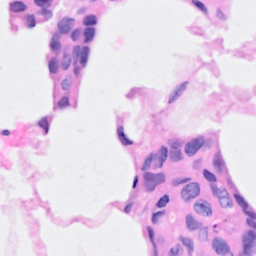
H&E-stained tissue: Breast